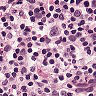
Metastatic tissue present: no